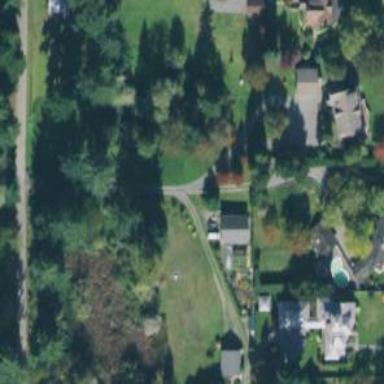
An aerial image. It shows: Driveway.